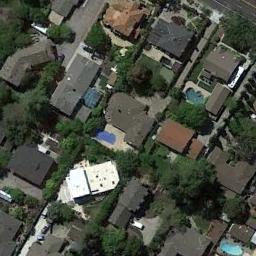
Label: residential